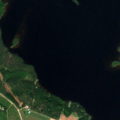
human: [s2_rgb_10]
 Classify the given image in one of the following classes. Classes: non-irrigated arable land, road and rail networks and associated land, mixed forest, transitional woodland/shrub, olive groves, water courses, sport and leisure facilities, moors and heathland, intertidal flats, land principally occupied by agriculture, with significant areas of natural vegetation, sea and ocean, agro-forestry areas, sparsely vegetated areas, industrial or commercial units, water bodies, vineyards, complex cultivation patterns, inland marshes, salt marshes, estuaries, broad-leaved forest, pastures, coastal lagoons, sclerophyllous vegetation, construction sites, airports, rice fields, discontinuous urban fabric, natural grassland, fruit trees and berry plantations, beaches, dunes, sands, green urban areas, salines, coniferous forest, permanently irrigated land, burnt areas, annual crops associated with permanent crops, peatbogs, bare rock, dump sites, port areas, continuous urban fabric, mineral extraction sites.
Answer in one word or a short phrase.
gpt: coniferous forest, mixed forest, water bodies